Question: I need to have two columns inside a '<div>':
'''
<div id="corpo">
<div id="corpo_esquerdo">
asdss ssssss ssssss ssssssss ss sssssssssssddddd ddddddddd
ddddddddf asdfasdfasdfasdsdsd asdf asdf sd
asdss ssssss ssssss ssssssss ss sssssssssssddddd ddddddddd
ddddddddf asdfasdfasdfasdsdsd asdf asdf sd
</div>
<div id="corpo_direito">
direito sdfasdfasdfasd fasd asfd asdf asdfa sdfa sdf sadf asd
fasdf asd fasd fasd fasdfa sdfa
</div>
</div>
'''
'''
#corpo {
border: 5px #ffe4c4 solid;
width: 980px;
margin: -30px auto;
background-color: #f5f5f5;
border-radius: 5px;
padding: 15px;
color: #a8a8a8;
font-size: 20px;
}
#corpo_esquerdo {
width: 650px;
float: left;
border: #bababa solid 2px;
}
#corpo_direito {
width: 300px;
float: right;
background-color: #bababa;
border-radius: 5px;
color: #f5f5f5;
padding: 5px;
}
'''
But the 'div#corpo_esquerdo' and 'div#corpo_direito' crosses the 'div#corpo'.

How can I do it, in order to have the 'div#corpo_esquerdo' and 'div#corpo_direito' don't cross the 'div#corpo'?
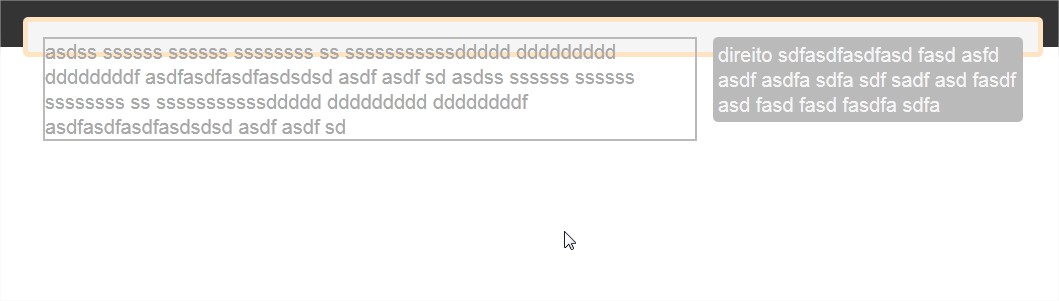
Answer: You can also add overflow:auto to the #corpo div
'''
#corpo {
overflow:auto;
border: 5px #ffe4c4 solid;
width: 980px;
margin: -30px auto;
background-color: #f5f5f5;
border-radius: 5px;
padding: 15px;
color: #a8a8a8;
font-size: 20px;
}
'''
See the result here: <URL>